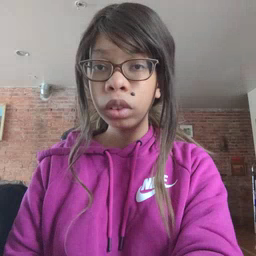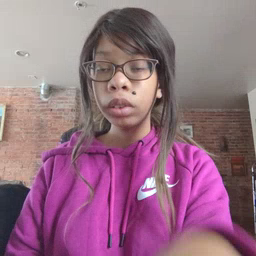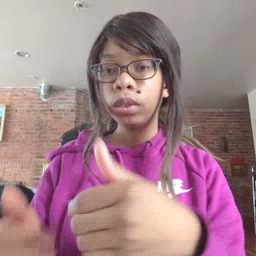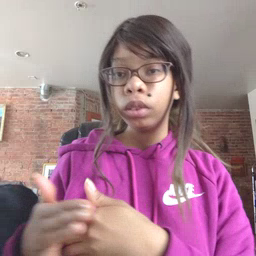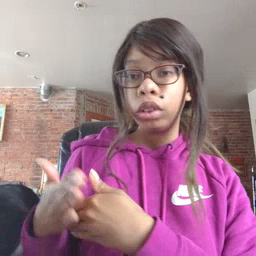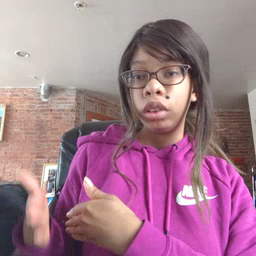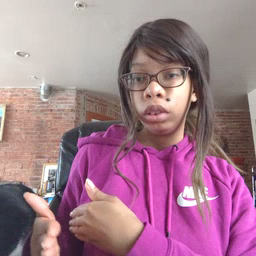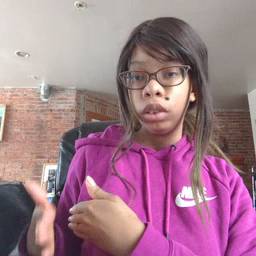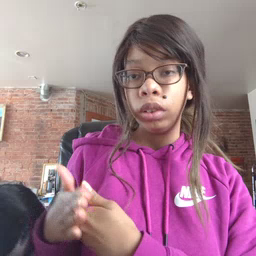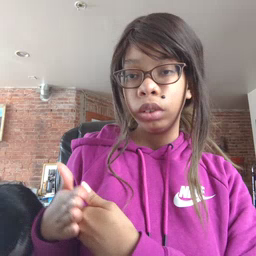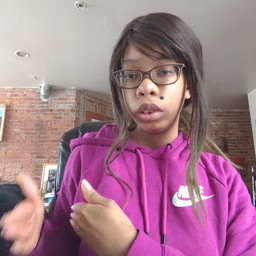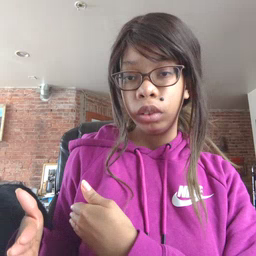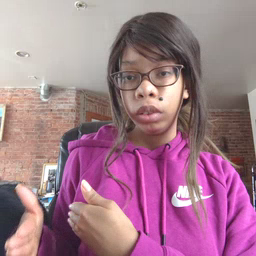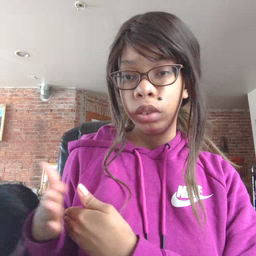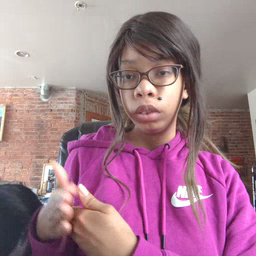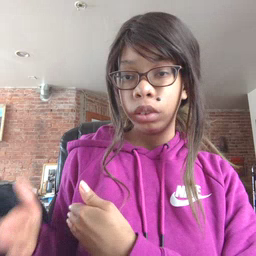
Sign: beside